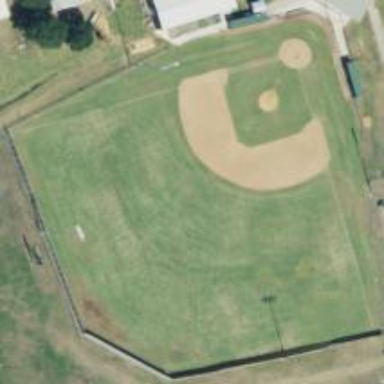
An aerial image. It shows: Baseball pitch for leisure and sports activities.